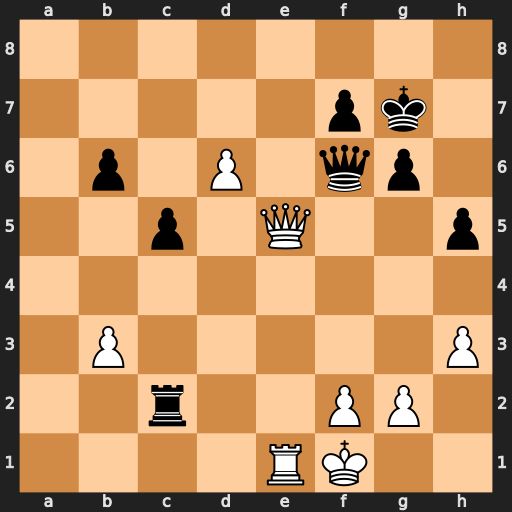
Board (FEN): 8/5pk1/1p1P1qp1/2p1Q2p/8/1P5P/2r2PP1/4RK2
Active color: w
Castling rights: -
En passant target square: -
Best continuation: Qxf6+ Kxf6 Rd1 Ra2 d7